Question: I am using the <URL> WordPress plugin to show a location at my website.
It works, but the zoom control is shown incorrectly:

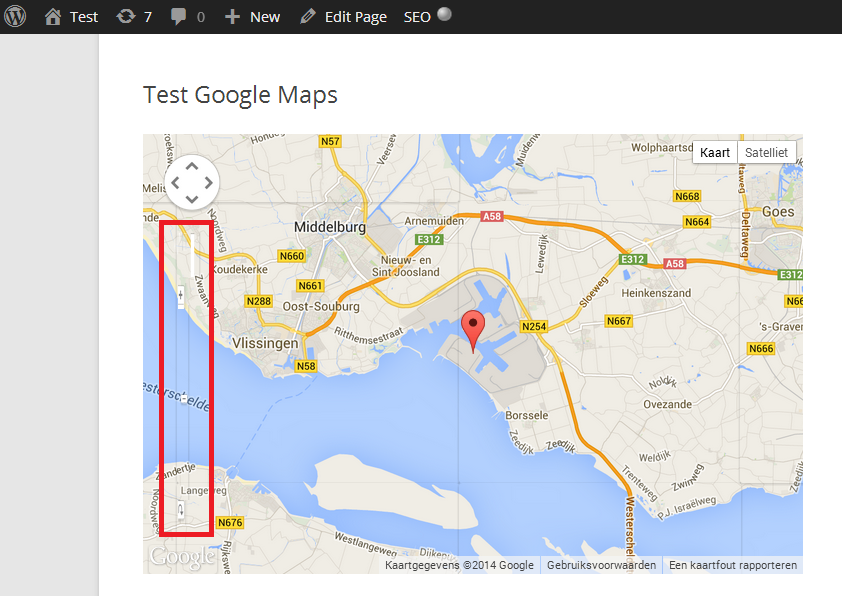
Answer: It appears to be a Google Maps-issue and can be fixed with some CSS-code: <URL>